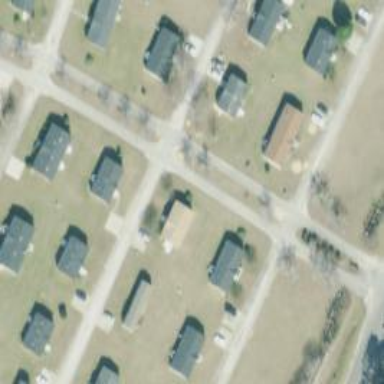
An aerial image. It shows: Residential road.